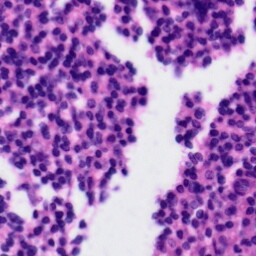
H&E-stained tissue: Tonsil